Question: I'm trying to make a navigation bar for a website and I need it, of course, to be centered and list items floated. My problem is that the images under the navigation bar keep floating along with it and I used clear:both property, so I'm confused. HTML code goes like this:
'''
<body>
<div id="header">
<img src="img/headerImg.jpg" alt="Header image" id ="headerImg" />
<div id = "nav">
<ul>
<li class="menuItem"><a href = "index.html">Pocetna</a></li>
<li class="menuItem"><a href = "">Dizajn</a></li>
<li class="menuItem"><a href = "">Web programiranje</a></li>
<li class="menuItem"><a href = "">Ostale usluge</a></li>
<li class="menuItem"><a href = "">Kontakt</a></li>
</ul>
</div> <!--close nav-->
</div> <!--close header-->
<div id="indexContent">
<div class="indexContentItem">
<img src="img/indexDes.jpg" alt="Dizajn" class="indexContentImg"/>
<p><a href="">Dizajn</a></p>
</div>
<div class="indexContentItem">
<img src="img/indexProg.jpg" alt="Web programiranje" class="indexContentImg"/>
<p><a href="">Web programiranje</a></p>
</div>
<div class="indexContentItem">
<img src="img/indexRest.png" alt="Ostale usluge" class="indexContentImg"/>
<p><a href="">Ostale usluge</a></p>
</div>
</div> <!--close indexContent-->
'''
And CSS is:
'''
#nav{
width: 90%;
margin-left: auto;
margin-right: auto;
clear: both;
}
#nav li{
list-style-type: none;
text-align: center;
width: 12em;
float: left;
}
#nav ul{
display: block;
margin-left: auto;
margin-right: auto;
}
#nav a{
display: block;
}
.indexContentItem{
float: left;
}
.indexContentItem img{
display: block;
height: 15.625em;
width: auto;
}
.indexContentItem p{
text-align: center;
}
'''
Of course, I pasted only the relevant parts and it is a mockup version as it is still under construction, but this screenshot should give you the idea of what is going on:

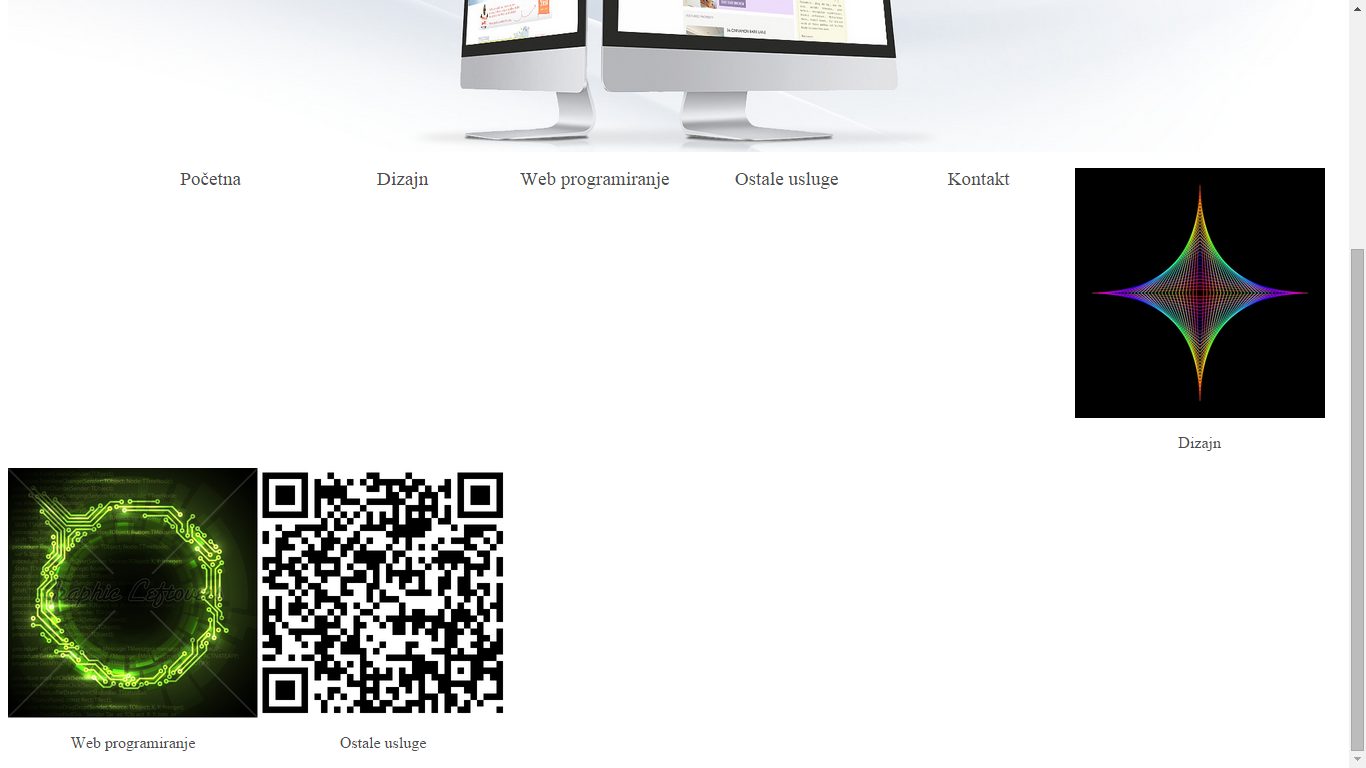
Answer: <URL> should solve your problem.
'''
#nav:after {
content: "";
display: table;
clear: both;
}
'''